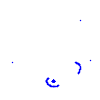
Particle: pion